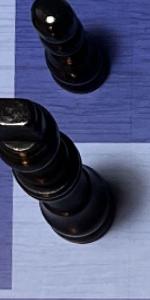
Label: King_Black